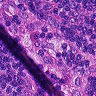
Metastatic tissue present: no